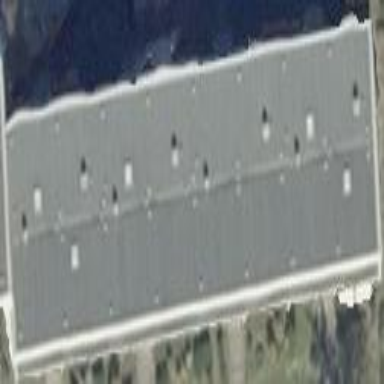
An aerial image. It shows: Apartment building with flat roof.